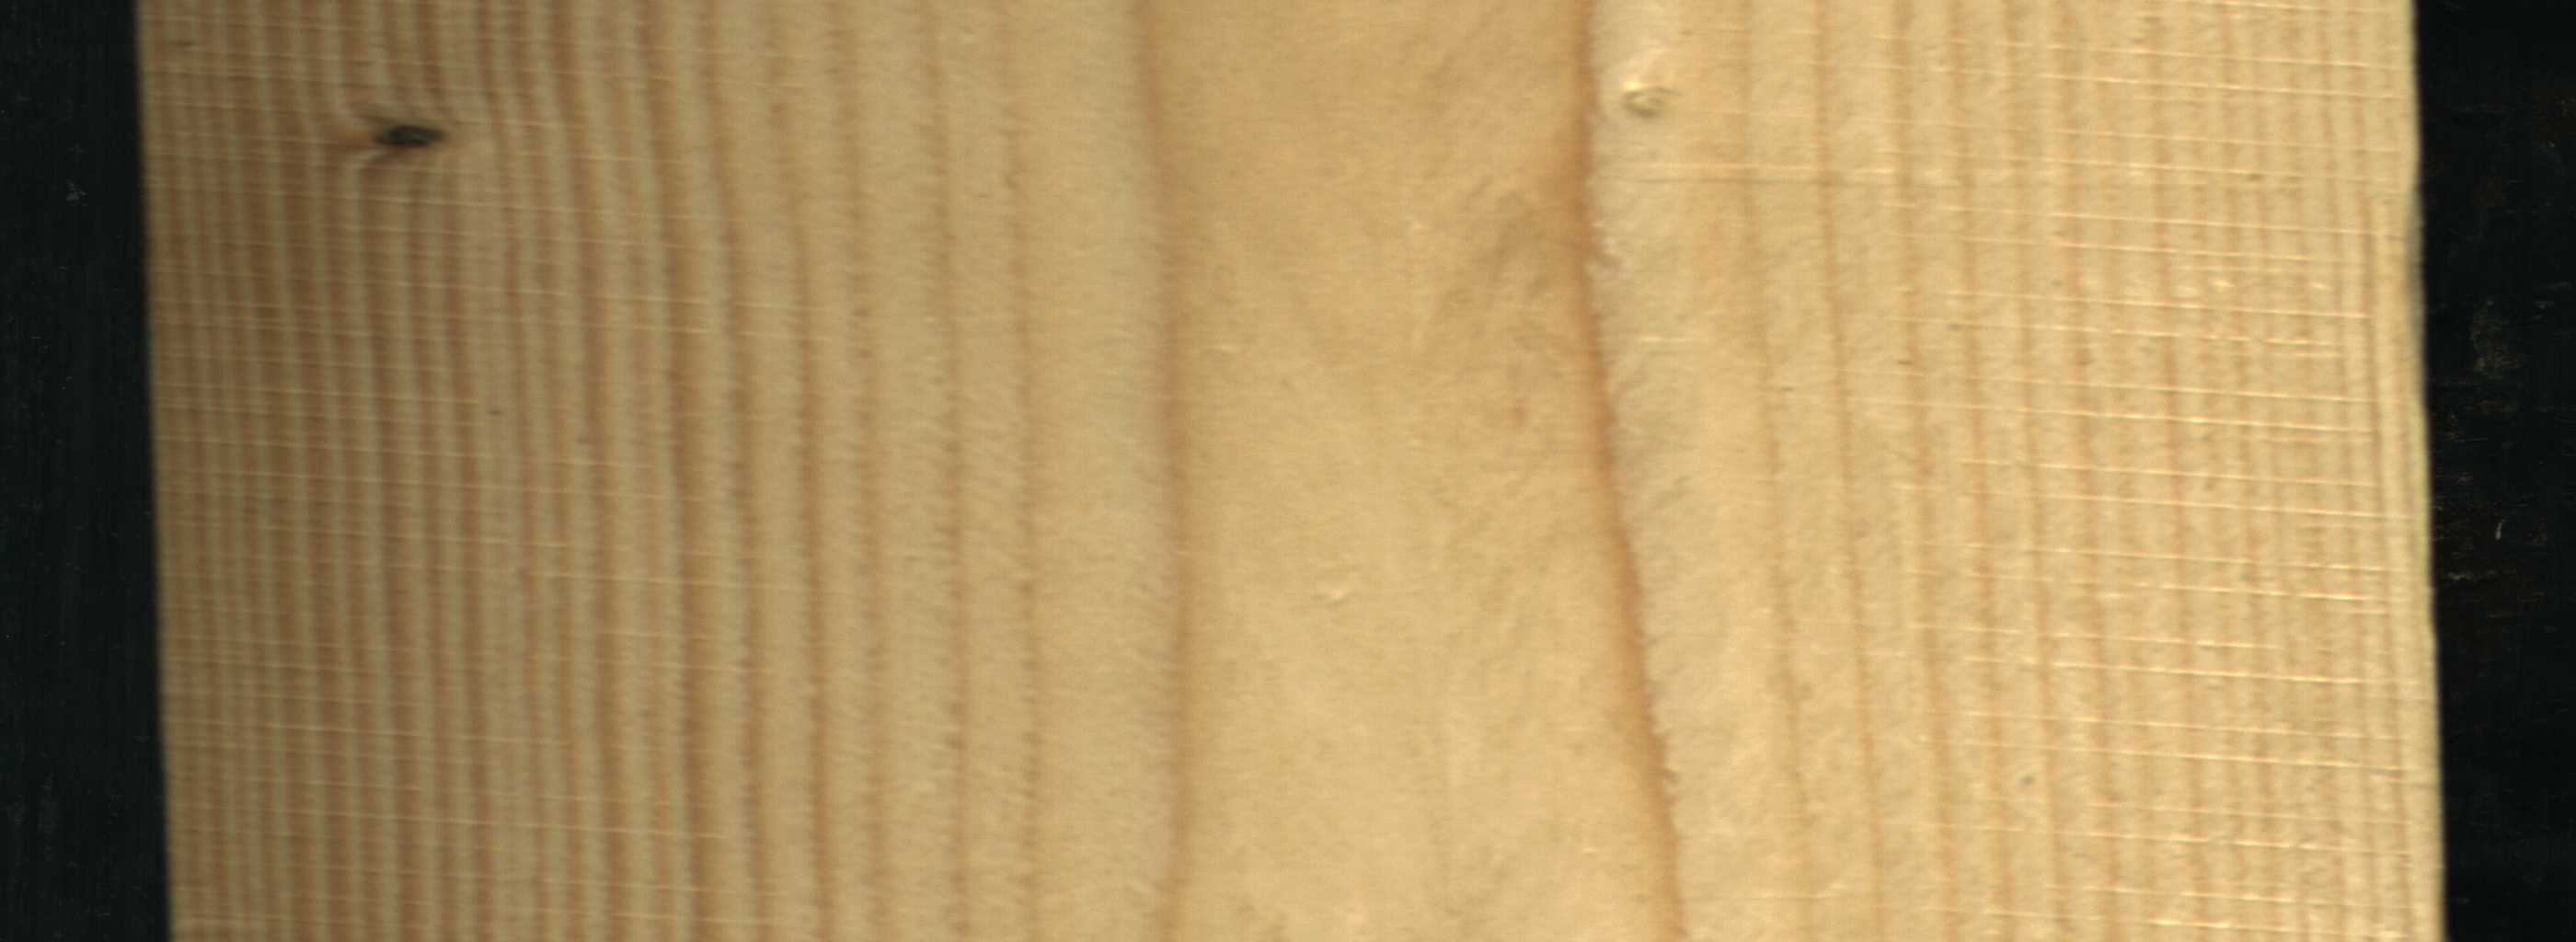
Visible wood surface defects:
Live_Knot